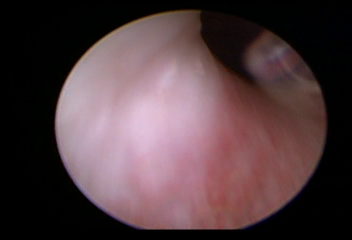
Modality: WLC
Class: Normal mucosa
Bladder cancer association: No